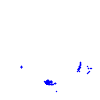
Particle: proton